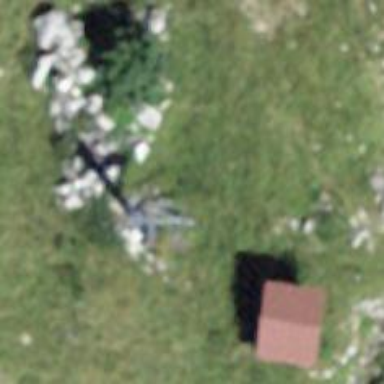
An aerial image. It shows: Pylon used for aerialway.